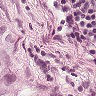
Metastatic tissue present: yes